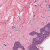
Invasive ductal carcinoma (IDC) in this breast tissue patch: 0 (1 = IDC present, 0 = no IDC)